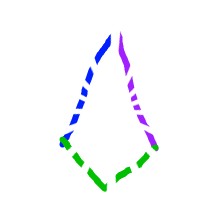
Shape: kite